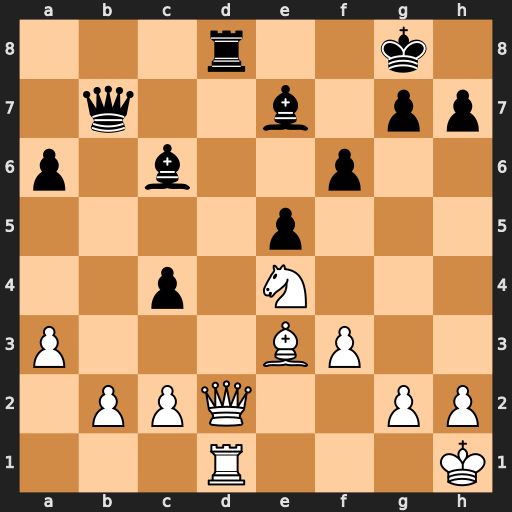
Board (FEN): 3r2k1/1q2b1pp/p1b2p2/4p3/2p1N3/P3BP2/1PPQ2PP/3R3K
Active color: w
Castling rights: -
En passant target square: -
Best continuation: Qxd8+ Bxd8 Rxd8+ Kf7 Nd6+ Ke7 Nxb7